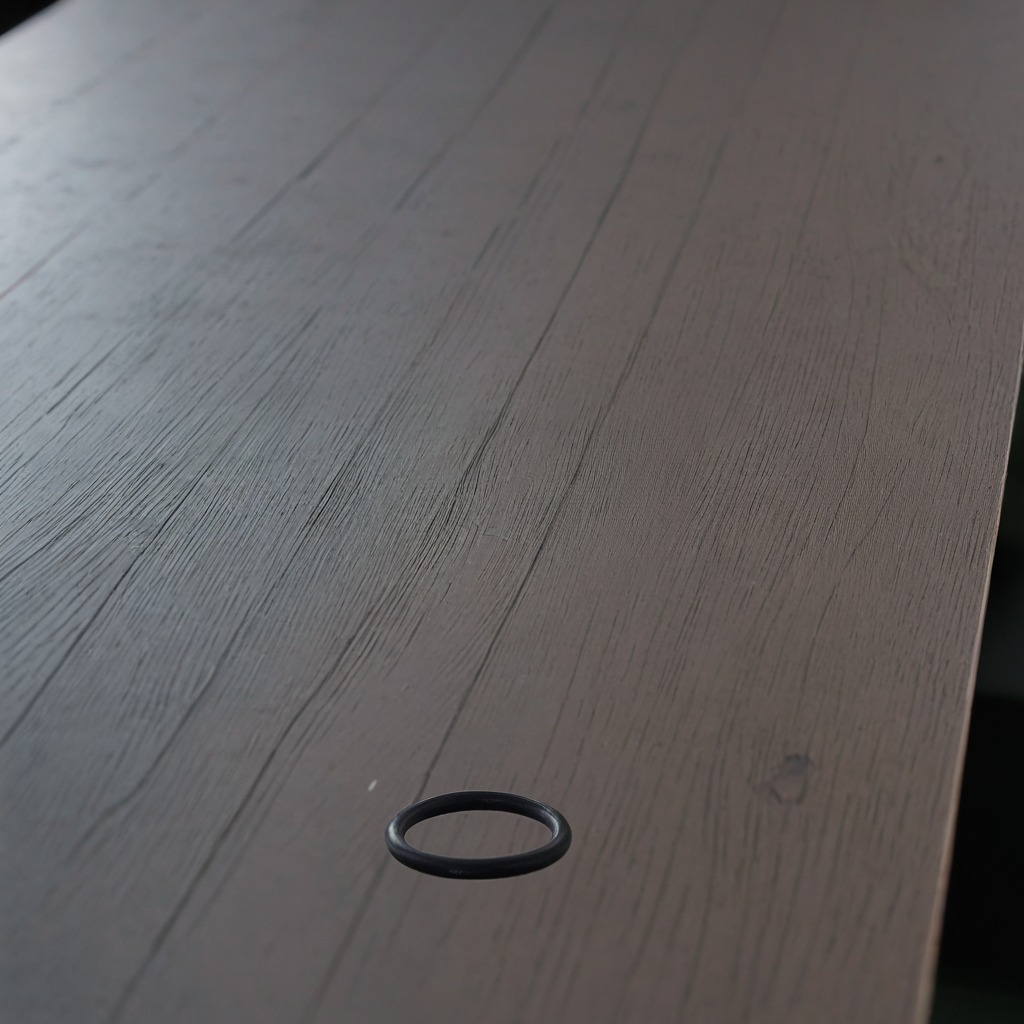
A rubber O-ring lies on the old table with faint burn marks in a small garage at twilight.